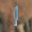
Label: 1